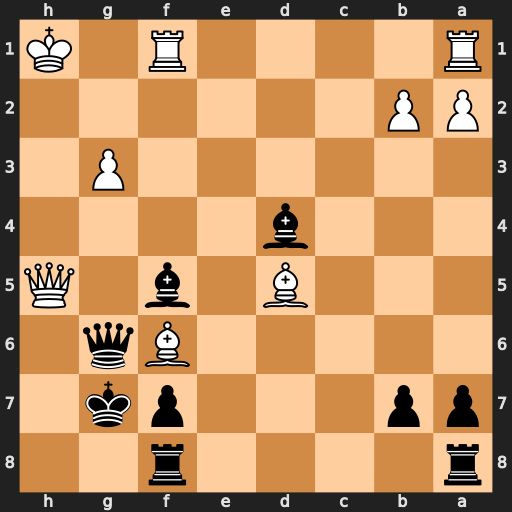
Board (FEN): r4r2/pp3pk1/5Bq1/3B1b1Q/3b4/6P1/PP6/R4R1K
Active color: b
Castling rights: -
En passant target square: -
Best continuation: Kxf6 Qh4+ Ke5 Qe7+ Kxd5